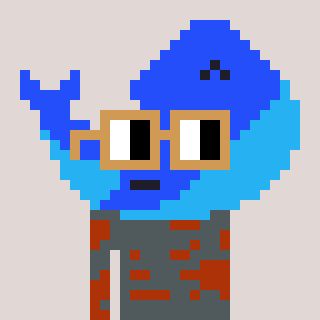
a pixel art character with square brown glasses, a whale-shaped head and a hotbrown-colored body on a warm background